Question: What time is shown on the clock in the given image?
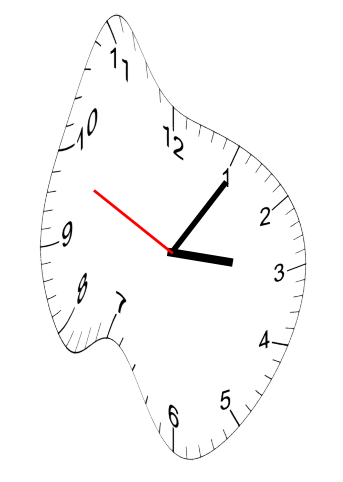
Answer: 03:05:49